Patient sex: F
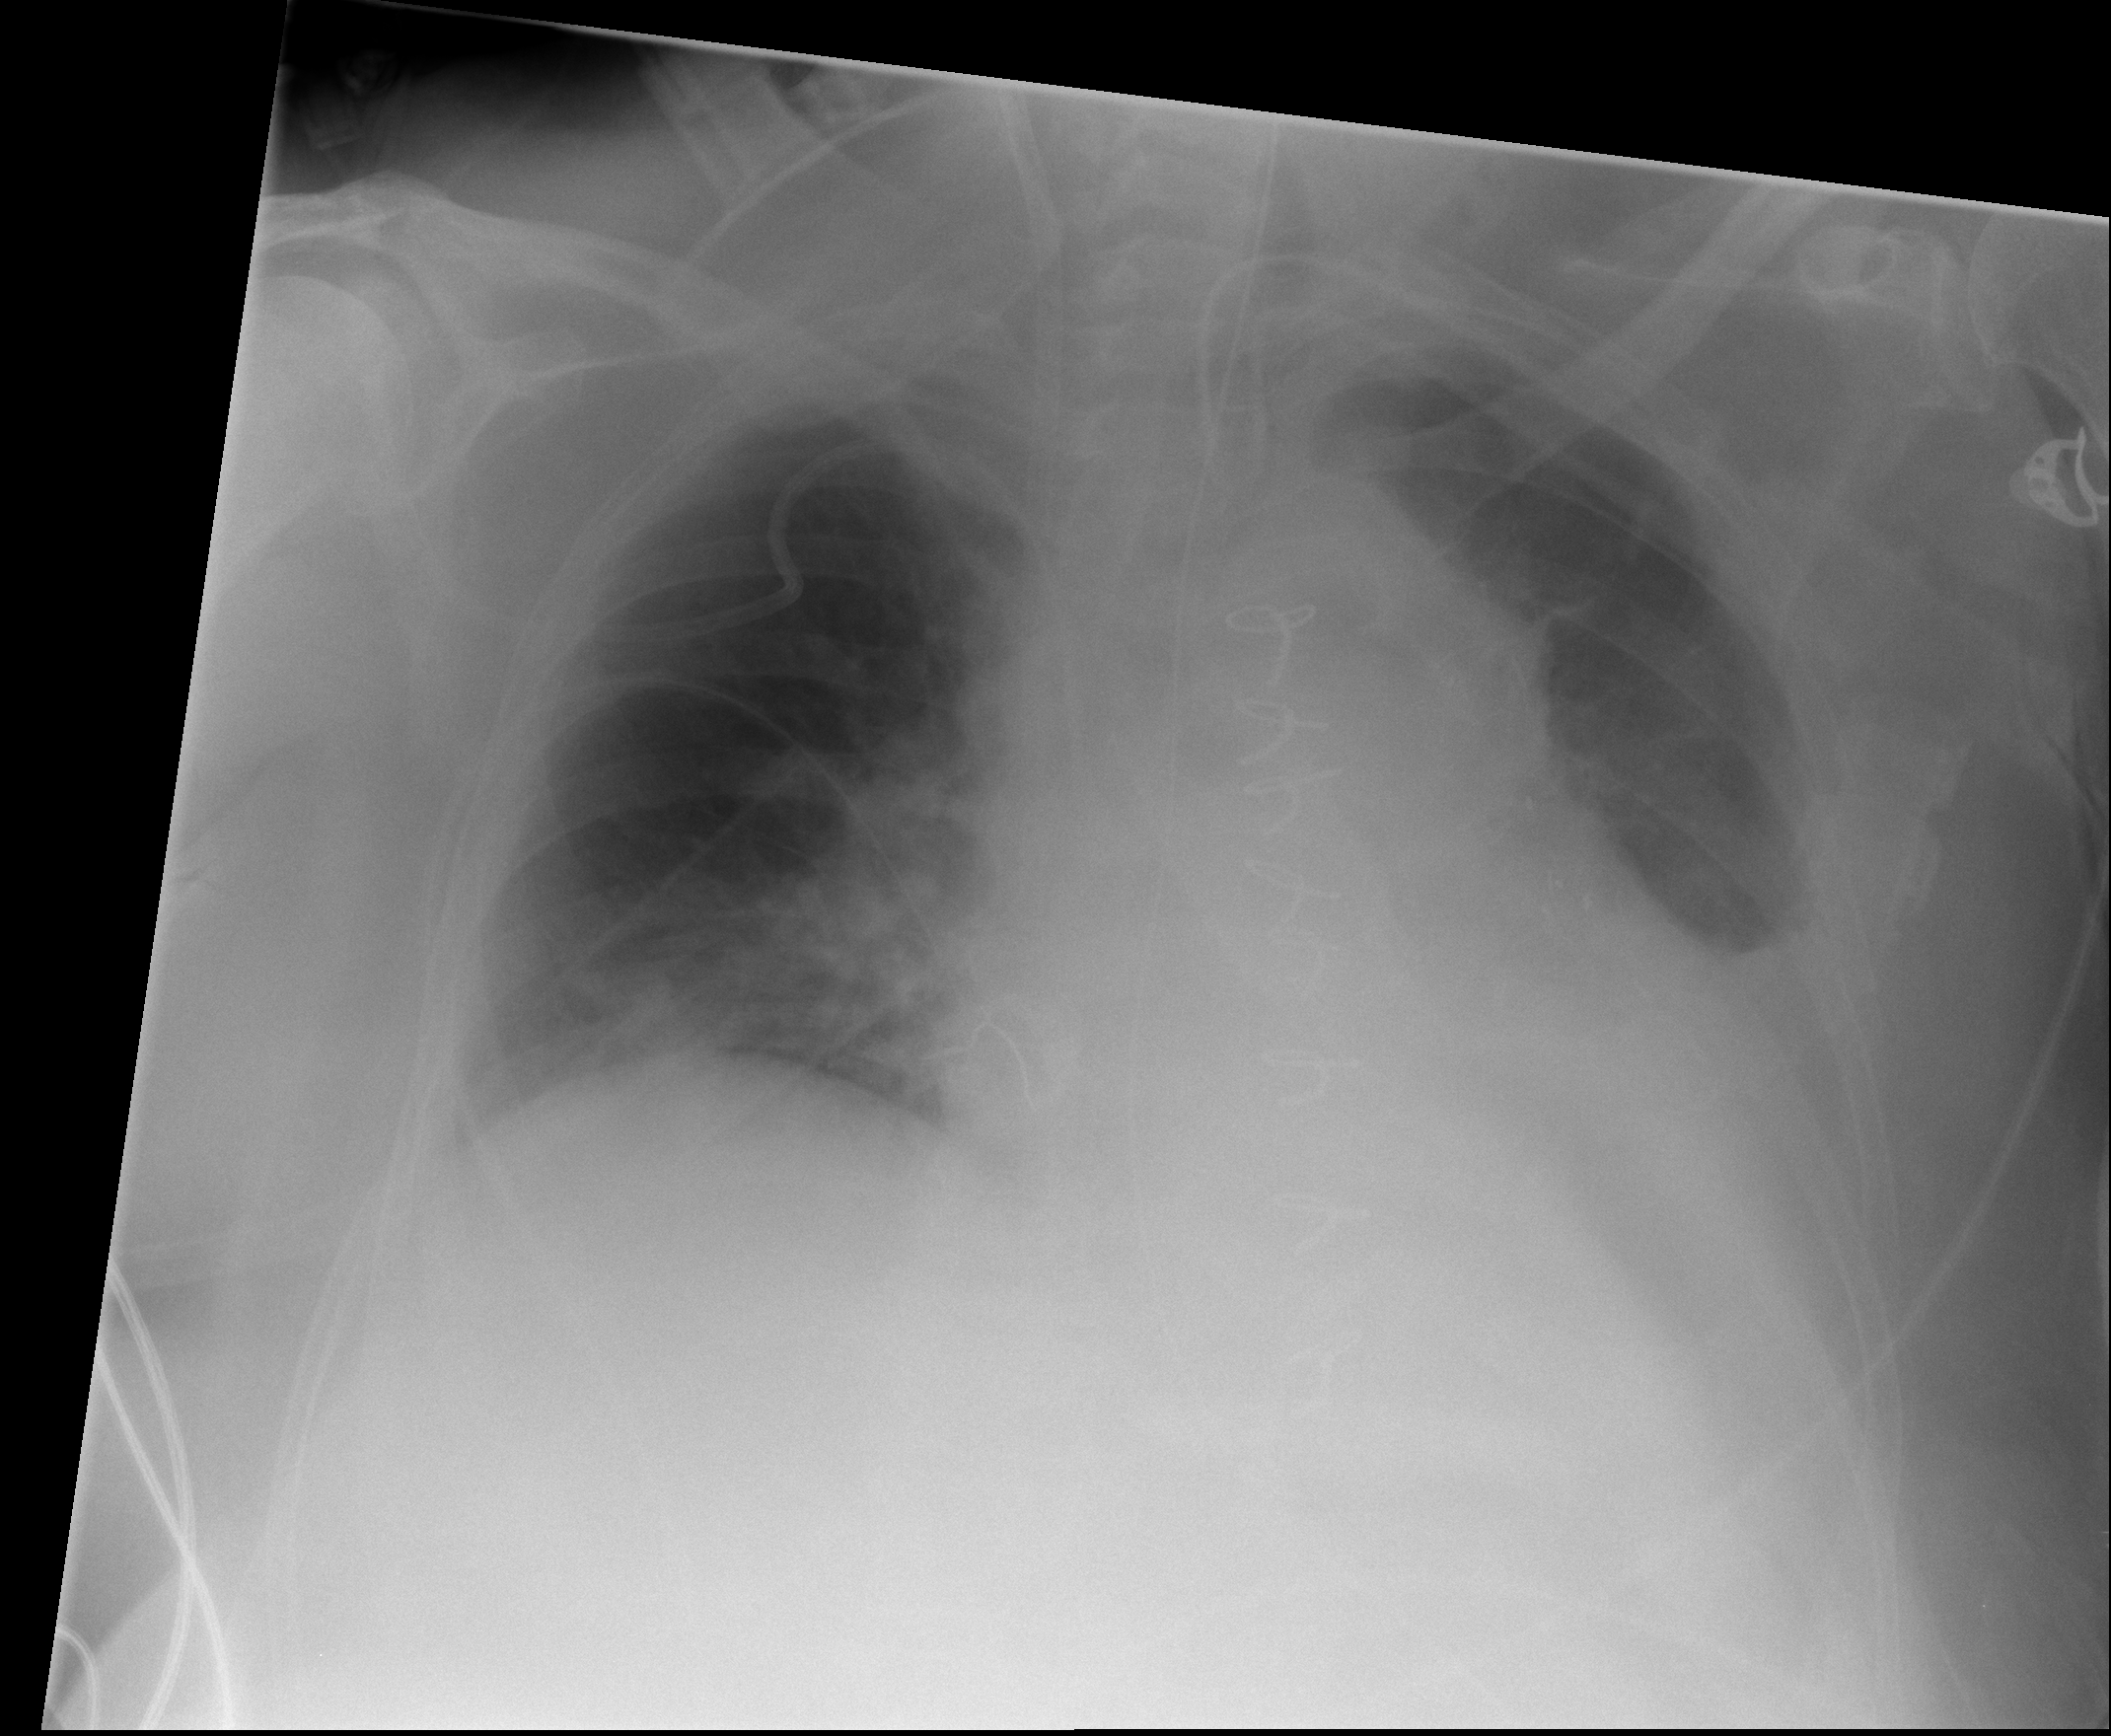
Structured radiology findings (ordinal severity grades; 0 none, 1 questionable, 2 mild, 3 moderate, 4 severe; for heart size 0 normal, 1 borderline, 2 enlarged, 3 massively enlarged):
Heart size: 2
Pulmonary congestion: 0
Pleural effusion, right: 0
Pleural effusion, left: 2
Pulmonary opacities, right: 0
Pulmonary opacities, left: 1
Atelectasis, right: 0
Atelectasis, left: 4